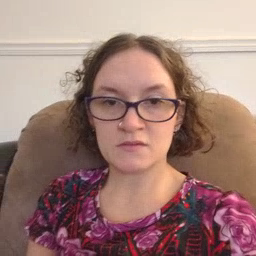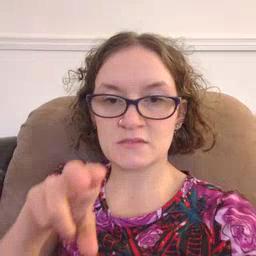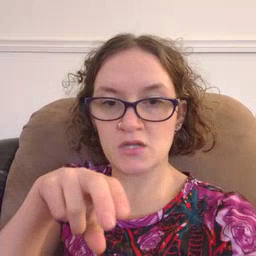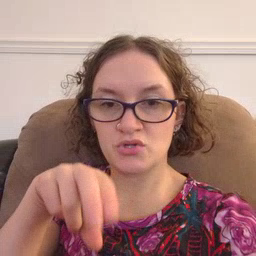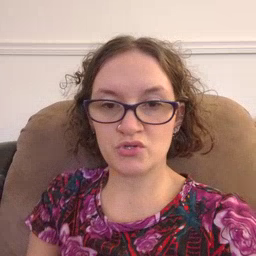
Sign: chair